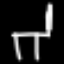
Label: chair